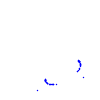
Particle: proton